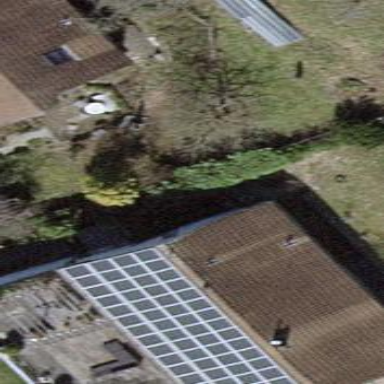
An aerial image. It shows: Solar power generator using photovoltaic method with solar photovoltaic panel types.